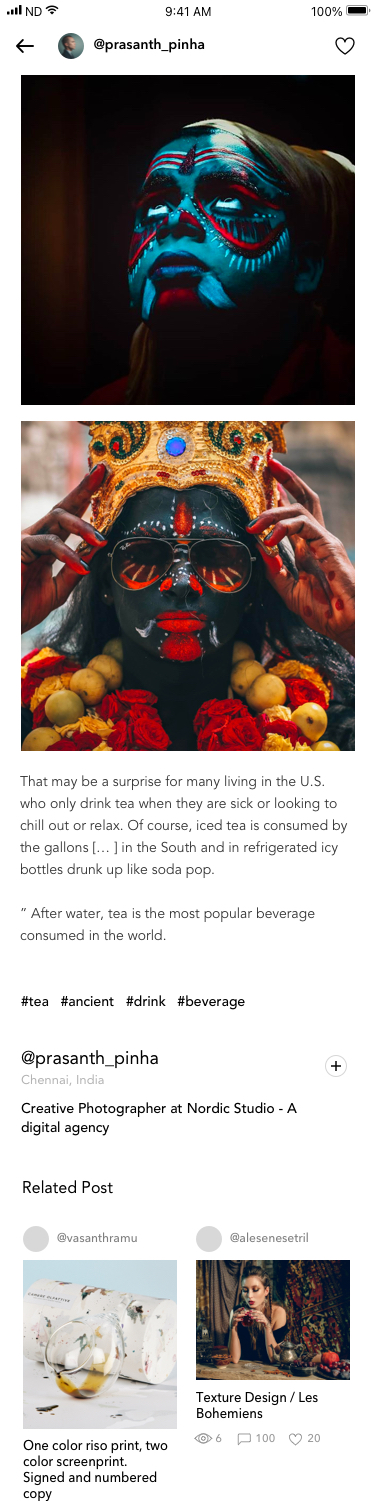
Text in this UI design:
Creative Photographer at Nordic Studio - A digital agency
@prasanth_pinha
Chennai, India
That may be a surprise for many living in the U.S. who only drink tea when they are sick or looking to chill out or relax. Of course, iced tea is consumed by the gallons [… ] in the South and in refrigerated icy bottles drunk up like soda pop.

” After water, tea is the most popular beverage consumed in the world.

#tea   #ancient   #drink   #beverage
Related Post
@prasanth_pinha
@vasanthramu
One color riso print, two color screenprint.
Signed and numbered copy

@alesenesetril
Texture Design / Les Bohemiens
6
100
20